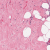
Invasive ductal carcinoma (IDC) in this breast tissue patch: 0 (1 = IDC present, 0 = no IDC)